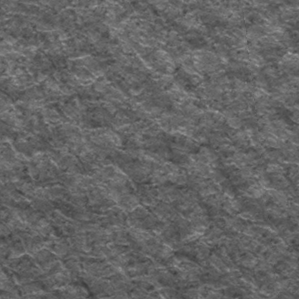
Label: frost